Field crop: maize
Growth stage: 2
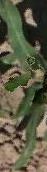
Species: maize